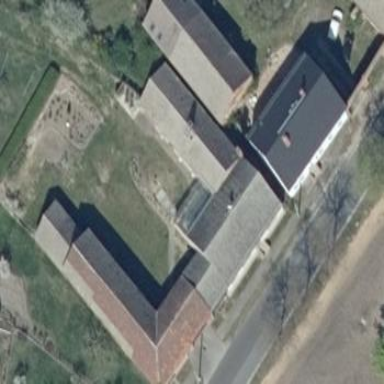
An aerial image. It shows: Building with gabled roof oriented along its structure. The roof is colored grey.